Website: lowes
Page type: address-validator
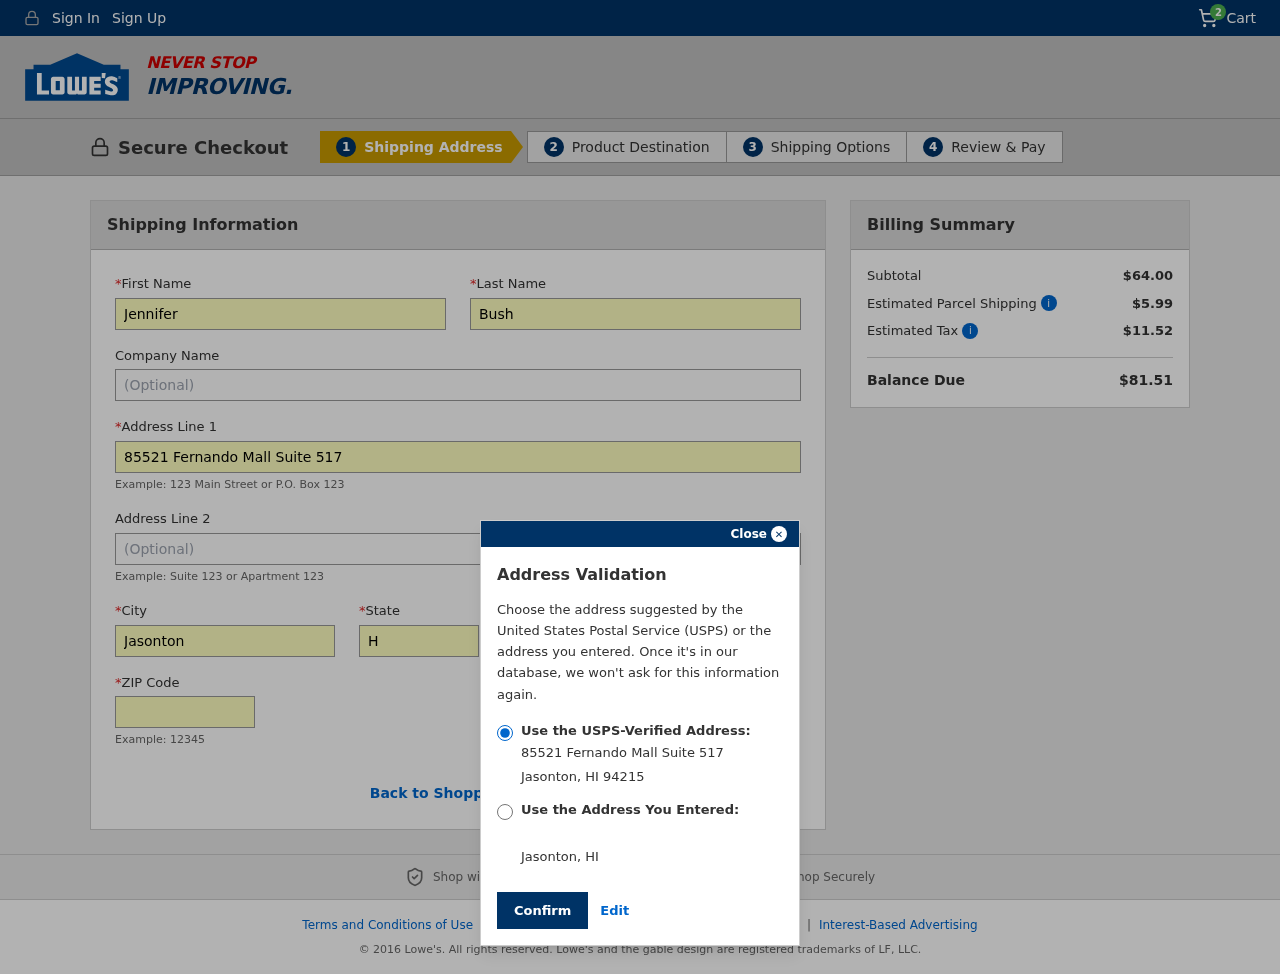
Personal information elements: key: PII_CITY
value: Jasonton
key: PII_FIRSTNAME
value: Jennifer
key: PII_LASTNAME
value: Bush
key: PII_POSTCODE
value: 94215
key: PII_STATE
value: Hawaii
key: PII_STATE_ABBR
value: HI
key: PII_STREET
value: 85521 Fernando Mall Suite 517
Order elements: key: ORDER_NUM_ITEMS
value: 2
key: ORDER_SUBTOTAL
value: $64.00
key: ORDER_SHIPPING_COST
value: $5.99
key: ORDER_TAX
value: $11.52
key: ORDER_TOTAL
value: $81.51